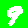
Digit: 9